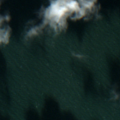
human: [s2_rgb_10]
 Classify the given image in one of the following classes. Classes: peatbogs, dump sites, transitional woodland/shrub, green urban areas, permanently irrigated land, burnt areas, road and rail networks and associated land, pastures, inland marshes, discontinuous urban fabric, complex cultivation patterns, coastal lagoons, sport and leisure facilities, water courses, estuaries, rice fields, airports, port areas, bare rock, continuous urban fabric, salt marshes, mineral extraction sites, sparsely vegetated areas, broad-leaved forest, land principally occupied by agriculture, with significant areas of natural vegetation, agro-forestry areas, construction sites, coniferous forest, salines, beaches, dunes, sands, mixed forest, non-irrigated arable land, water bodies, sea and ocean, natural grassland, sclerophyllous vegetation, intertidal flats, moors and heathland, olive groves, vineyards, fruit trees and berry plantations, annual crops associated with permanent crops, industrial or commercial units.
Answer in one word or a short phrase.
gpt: sea and ocean